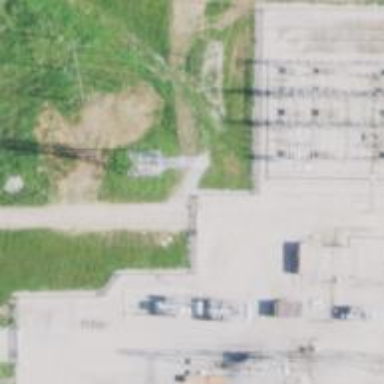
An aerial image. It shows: Lattice structure tower used for power transmission.